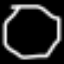
Label: octagon